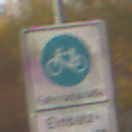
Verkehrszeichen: BeginnFahrradstrasse
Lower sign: BesondereFahrzeugeUndTransportgueter3
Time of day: SunriseSunset
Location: Roofed (Suburban)
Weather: Clear
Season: NotSpecified
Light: Natural